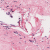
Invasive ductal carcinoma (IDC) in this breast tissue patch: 0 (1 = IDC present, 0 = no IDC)